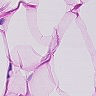
Metastatic tissue present: no